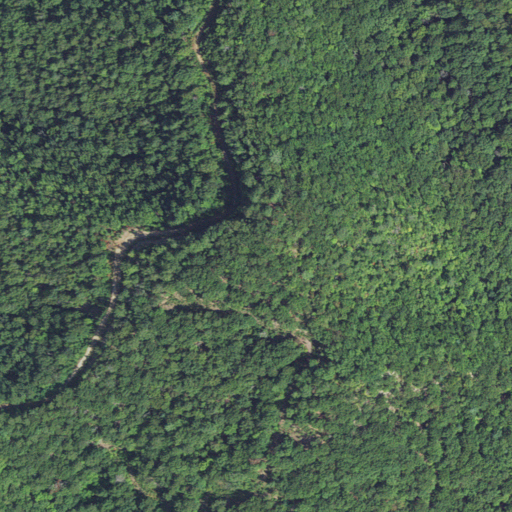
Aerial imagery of mountain in North Carolina named Fort Butler Mountain containing deciduous forest and mixed forest